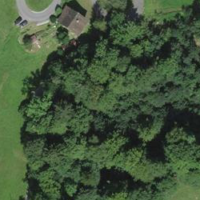
EUNIS habitat code: 24
Species observed at this site:
Milvus milvus